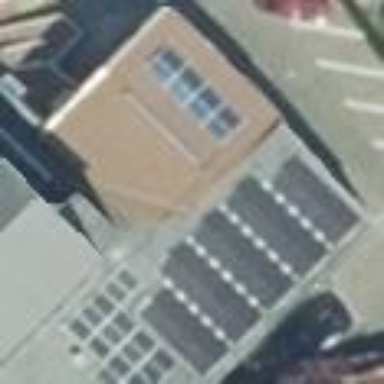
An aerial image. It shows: Building with flat roof.